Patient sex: M
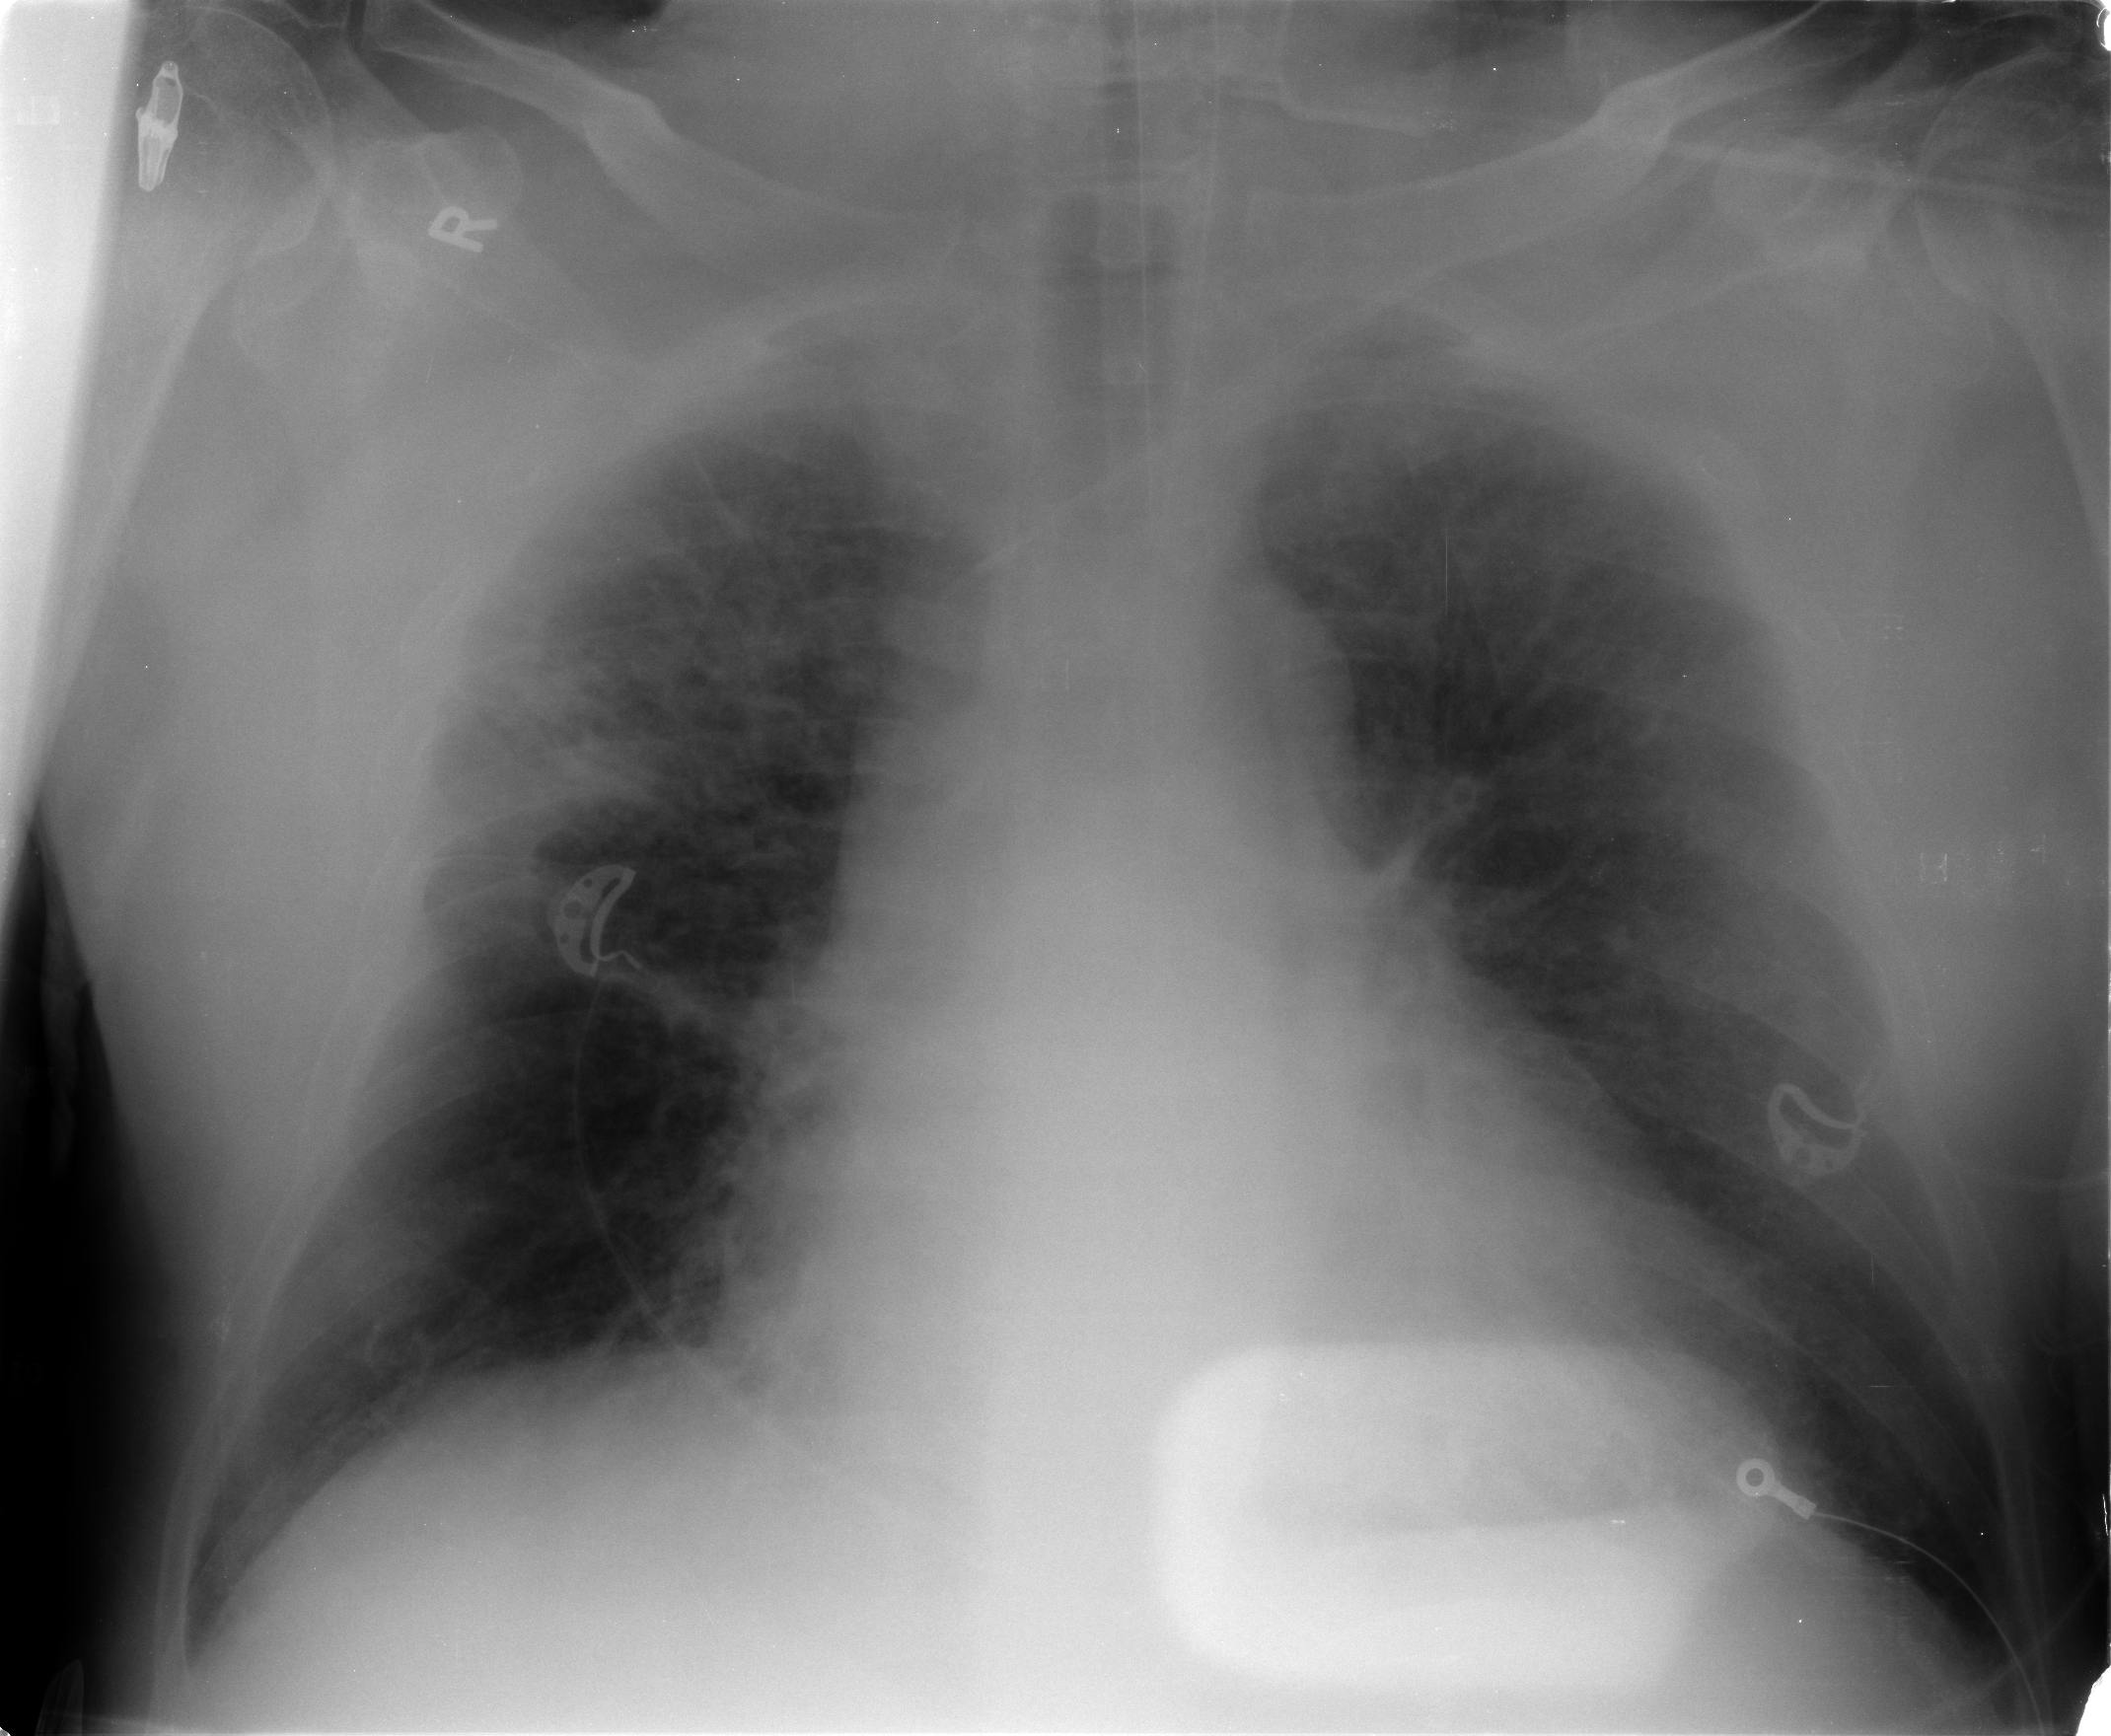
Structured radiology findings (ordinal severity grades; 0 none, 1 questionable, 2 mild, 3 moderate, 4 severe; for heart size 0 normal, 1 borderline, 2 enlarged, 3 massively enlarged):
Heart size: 2
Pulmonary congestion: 2
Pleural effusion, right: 0
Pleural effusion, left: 0
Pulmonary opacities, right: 2
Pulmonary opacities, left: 2
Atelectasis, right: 2
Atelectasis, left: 2